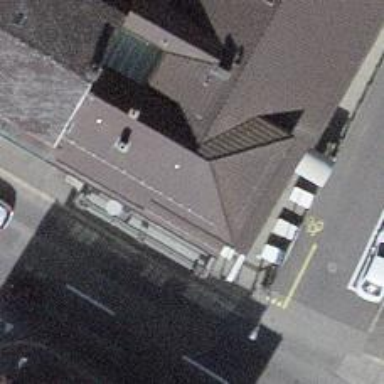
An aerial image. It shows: Restaurant.